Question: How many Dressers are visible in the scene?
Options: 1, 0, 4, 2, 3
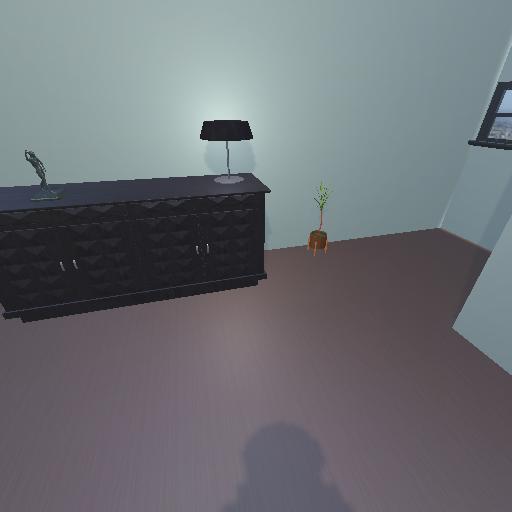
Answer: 1